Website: home-depot
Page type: review-order
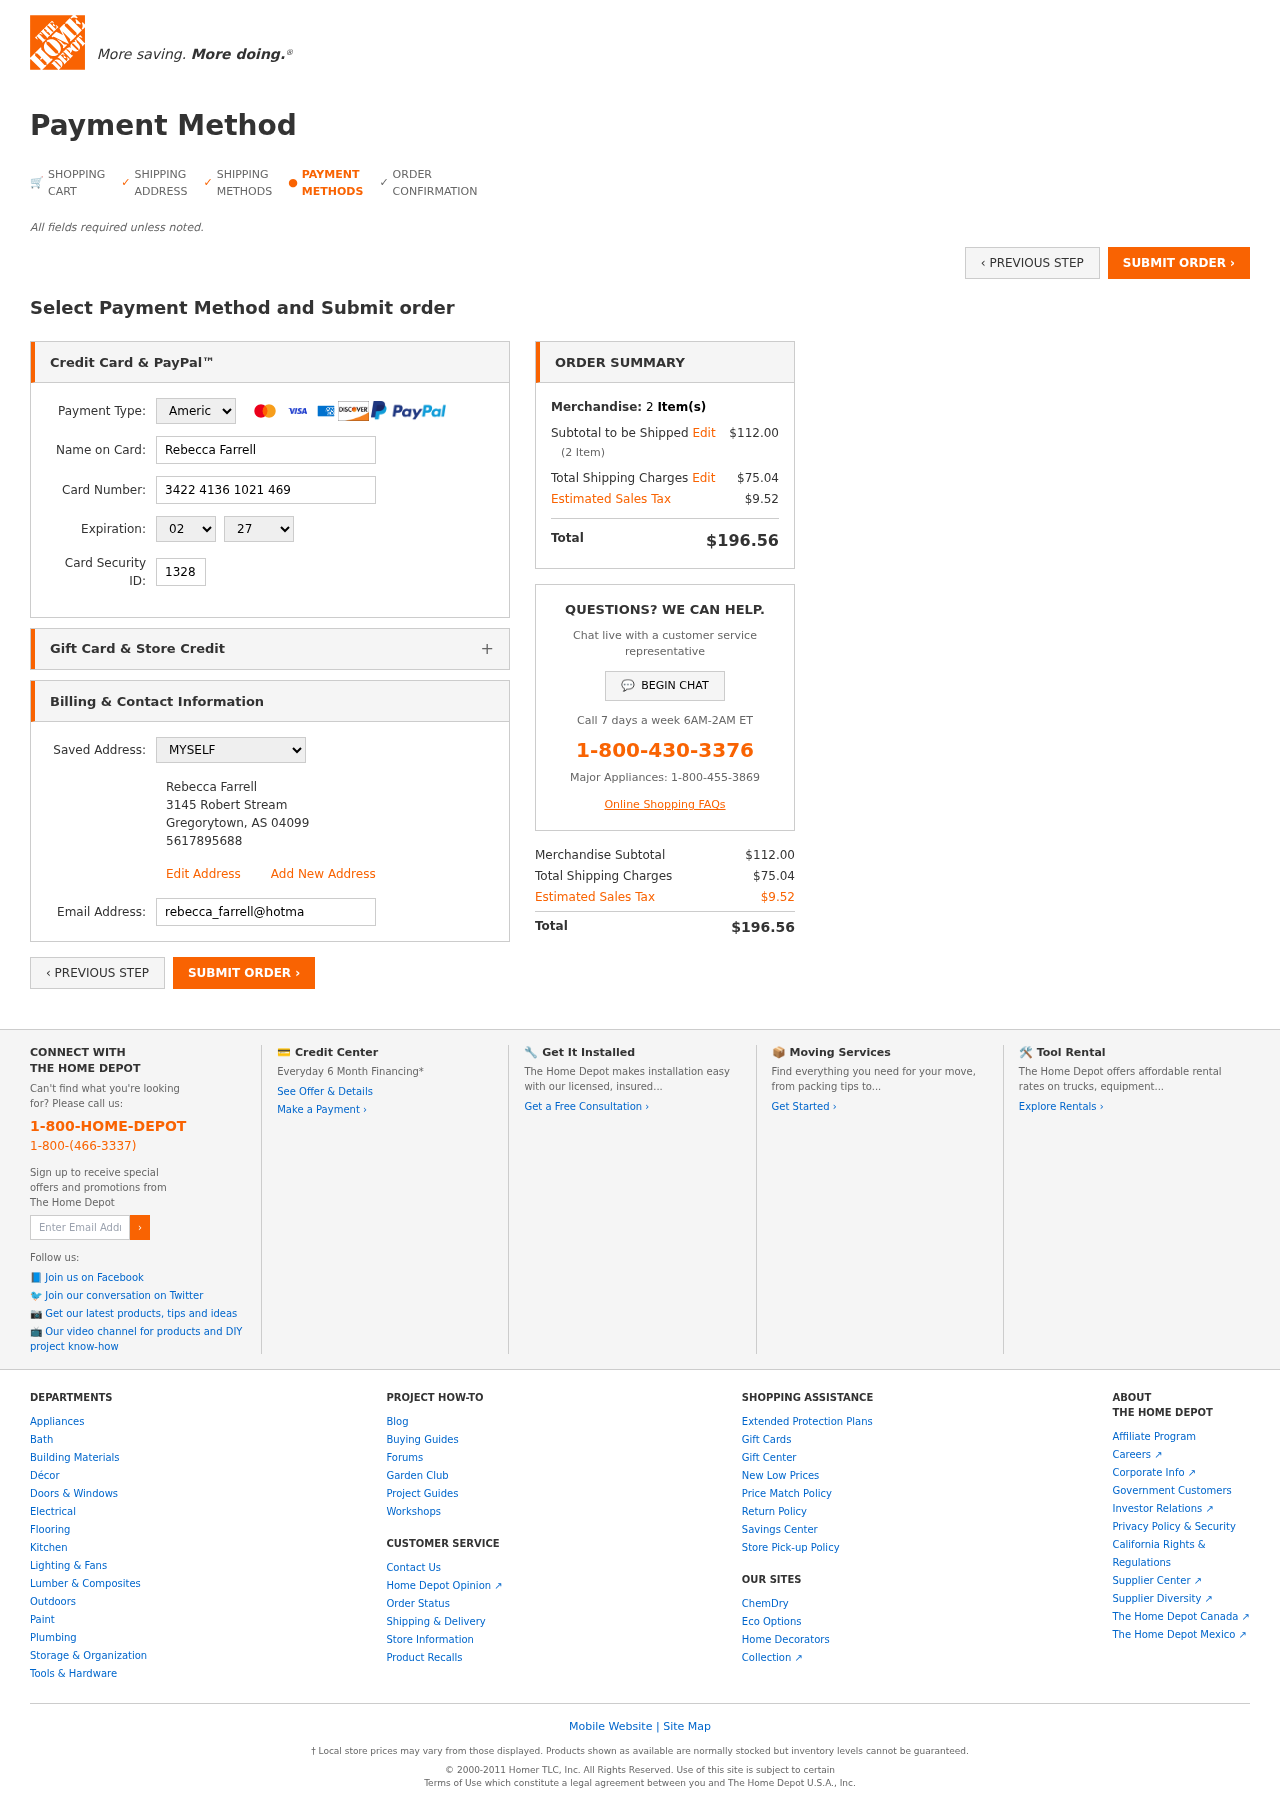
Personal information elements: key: PII_CARD_CVV
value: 1328
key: PII_CARD_EXPIRY_MONTH
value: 02
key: PII_CARD_EXPIRY_YEAR
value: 27
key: PII_CARD_NUMBER
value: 3422 4136 1021 469
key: PII_CARD_TYPE
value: American Express
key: PII_EMAIL
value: rebecca_farrell@hotmail.com
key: PII_FULLNAME
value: Rebecca Farrell
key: PII_FULLNAME2
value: Rebecca Farrell
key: PII_STREET2
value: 3145 Robert Stream
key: PII_CITY2
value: Gregorytown
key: PII_STATE_ABBR2
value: AS
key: PII_POSTCODE2
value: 04099
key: PII_PHONE2
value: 5617895688
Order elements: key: ORDER_NUM_ITEMS
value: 2
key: ORDER_SUBTOTAL
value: $112.00
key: ORDER_NUM_ITEMS2
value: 2
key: ORDER_SHIPPING_COST
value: $75.04
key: ORDER_TAX
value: $9.52
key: ORDER_TOTAL
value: $196.56
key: ORDER_SUBTOTAL2
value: $112.00
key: ORDER_SHIPPING_COST2
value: $75.04
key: ORDER_TAX2
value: $9.52
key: ORDER_TOTAL2
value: $196.56